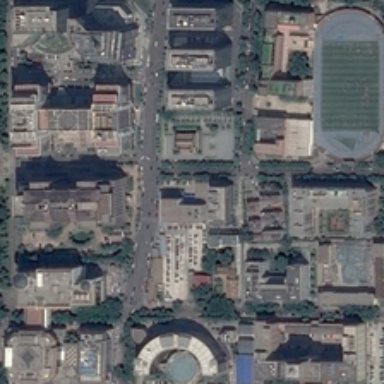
A commercial area has many buildings and green trees .